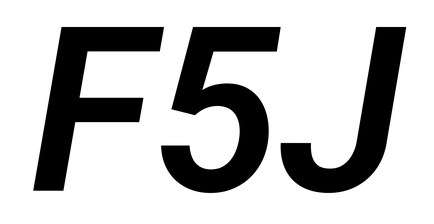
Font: Roboto-Italic_SemiBold_Italic